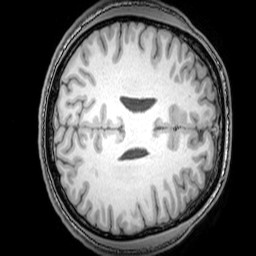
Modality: T1w
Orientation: axial
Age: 21
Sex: male
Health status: healthy
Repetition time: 0.081 s
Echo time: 0.037 s